Question: I have a data frame which reads as below:
'''
factor bin ret
1 beta 1 -0.026840807
2 beta 2 -0.051610137
3 beta 3 -0.044658901
4 beta 4 -0.053322048
5 beta 5 -0.060173704
6 size 1 -0.047448288
7 size 2 -0.045603776
8 size 3 -0.051804757
9 size 4 -0.047044614
10 size 5 -0.045720971
11 liquidity 1 -0.057657070
12 liquidity 2 -0.053105474
13 liquidity 3 -0.045501401
14 liquidity 4 -0.048572585
15 liquidity 5 -0.032209038
16 nonlinear 1 -0.045752503
17 nonlinear 2 -0.047673201
18 nonlinear 3 -0.051107792
19 nonlinear 4 -0.045364070
20 nonlinear 5 -0.047722148
21 btop 1 -0.004399745
22 btop 2 -0.035082069
23 btop 3 -0.054526058
24 btop 4 -0.063497535
25 btop 5 -0.077123859
'''
I would like to plot a panel of charts which looks similar to this:

The difference is that the chart I would like to create would have the bin as the x- axis, and ret as the y- axis. And charts should be bar plot. Anyone could help me with this question?
FYI: The code for the sample plot I've included is:
'''
print(ggplot(df, aes(date,value)) +ylab('return(bps)') + geom_line() + facet_wrap(~ series,ncol=input$numCol)+theme(strip.text.x = element_text(size = 20, colour = "red", angle = 0)))
'''
I wonder if minor change to the code could solve my problem.
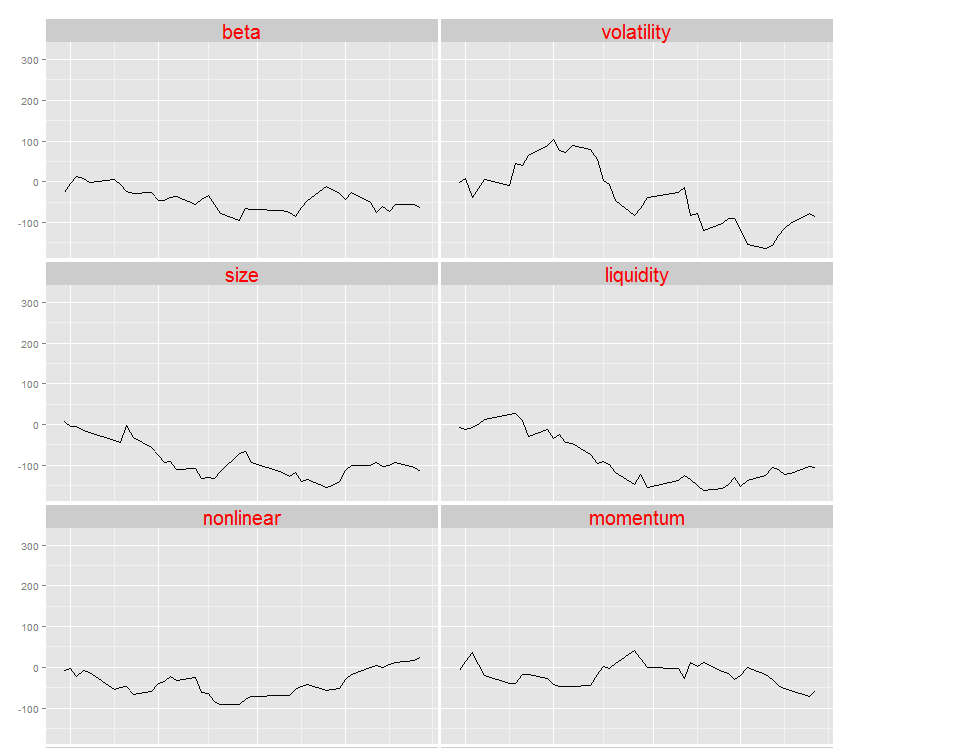
Answer: From you're description i'll assume this is what you're after
'''
print(ggplot(df, aes(bin, ret)) +
ylab('return(bps)') +
geom_bar(stat="identity") +
facet_wrap(~ factor,ncol=2)+
theme(strip.text.x = element_text(size = 20, colour = "red", angle = 0)))
'''